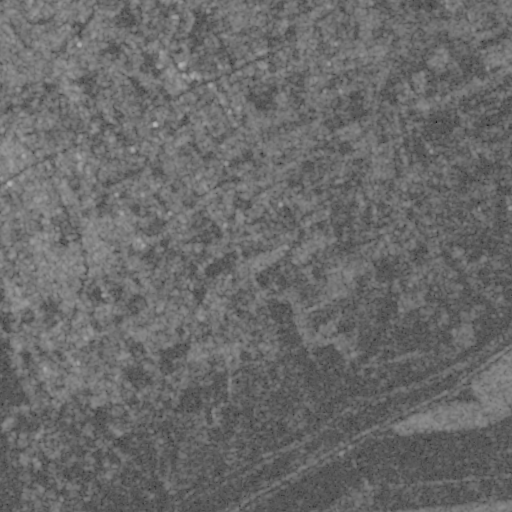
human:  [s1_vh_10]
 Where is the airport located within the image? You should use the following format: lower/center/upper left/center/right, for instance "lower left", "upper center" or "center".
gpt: The airport is located in the lower left of the image.
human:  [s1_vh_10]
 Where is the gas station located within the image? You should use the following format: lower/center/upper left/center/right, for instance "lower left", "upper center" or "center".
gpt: The gas station is located in the upper center of the image.
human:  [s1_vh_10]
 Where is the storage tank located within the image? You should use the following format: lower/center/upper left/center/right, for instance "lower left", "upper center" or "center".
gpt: The storage tank is located in the center left of the image.
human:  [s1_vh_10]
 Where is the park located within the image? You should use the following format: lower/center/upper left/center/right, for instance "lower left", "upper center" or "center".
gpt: There is no park in the image.

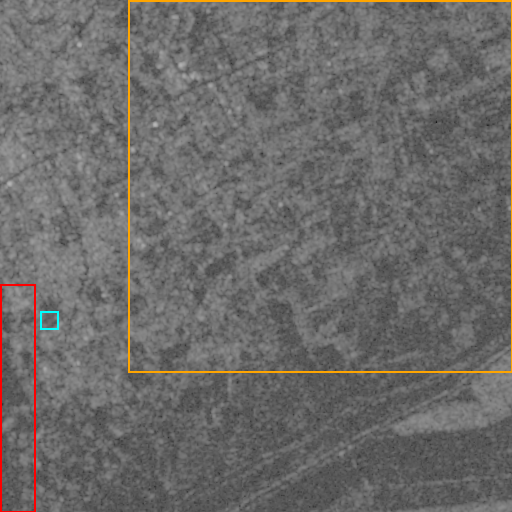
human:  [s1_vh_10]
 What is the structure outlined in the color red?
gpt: The structure outlined in red is an airport.
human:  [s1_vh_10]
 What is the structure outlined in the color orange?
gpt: The structure outlined in orange is a crop field.
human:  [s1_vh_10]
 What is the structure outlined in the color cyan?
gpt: The structure outlined in cyan is a park.
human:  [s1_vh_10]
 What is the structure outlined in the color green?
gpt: There is no green outline.